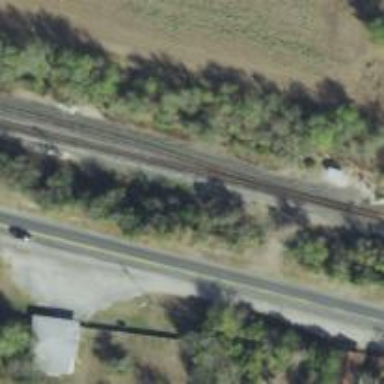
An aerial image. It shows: Railway siding for service.